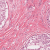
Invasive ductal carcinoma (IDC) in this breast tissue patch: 0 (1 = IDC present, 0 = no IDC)